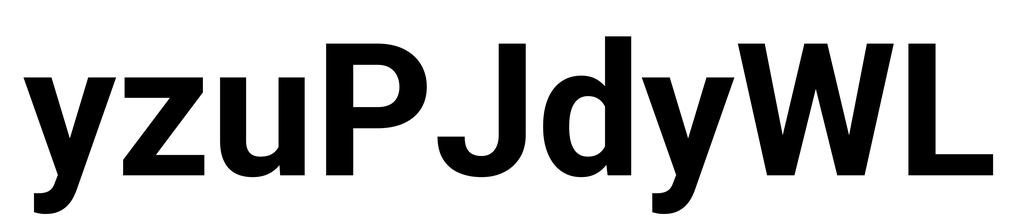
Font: Roboto_Bold